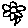
Label: flower